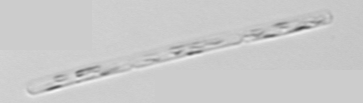
Label: Dactyliosolen_fragilissimus